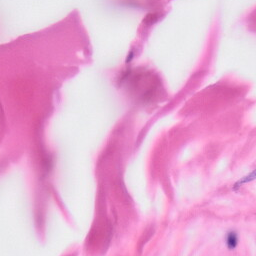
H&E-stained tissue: Skin